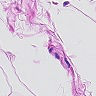
Metastatic tissue present: no